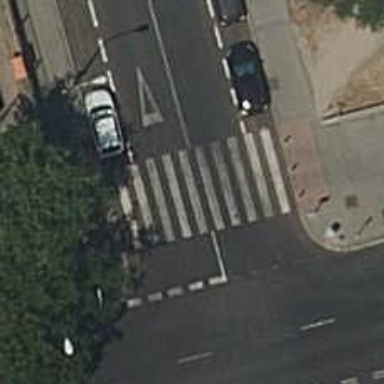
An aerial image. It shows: Marked road crossing.